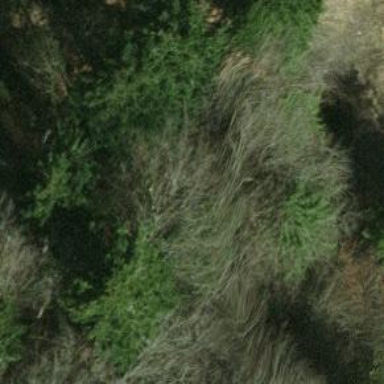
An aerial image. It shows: Cliff in nature.